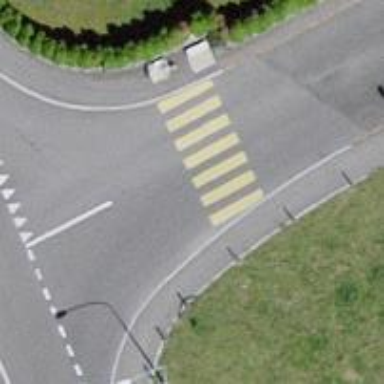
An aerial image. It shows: Zebra crossing on the road.